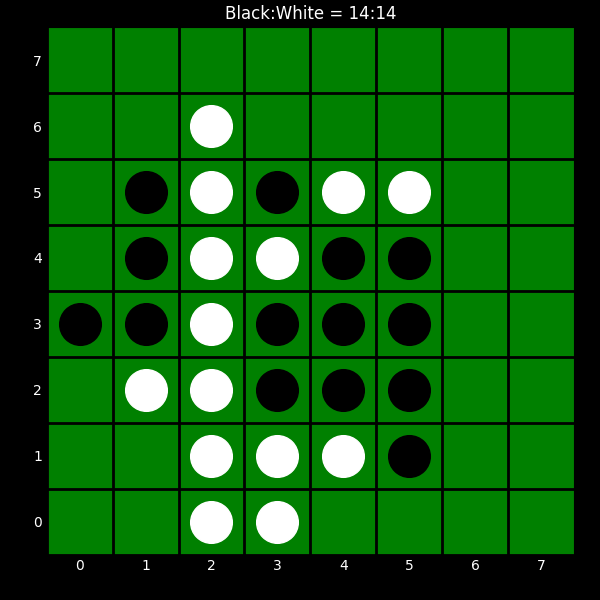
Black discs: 14
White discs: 14